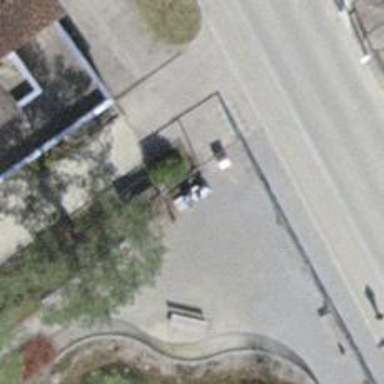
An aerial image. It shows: Bench.